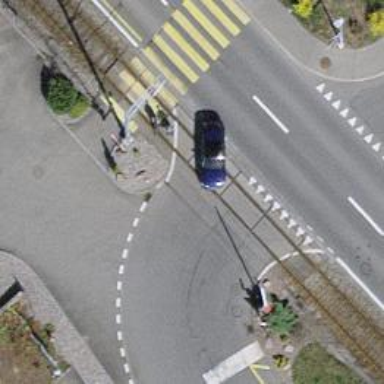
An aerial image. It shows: Level crossing along the railway.